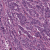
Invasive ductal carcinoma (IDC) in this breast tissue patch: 1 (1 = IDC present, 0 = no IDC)